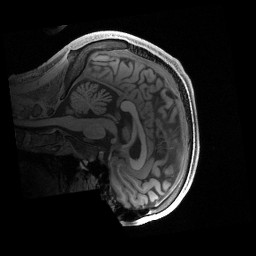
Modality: T1w
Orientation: sagittal
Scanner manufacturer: siemens
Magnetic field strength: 3 T
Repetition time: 2.4 s
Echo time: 0.00222 s